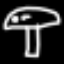
Label: mushroom